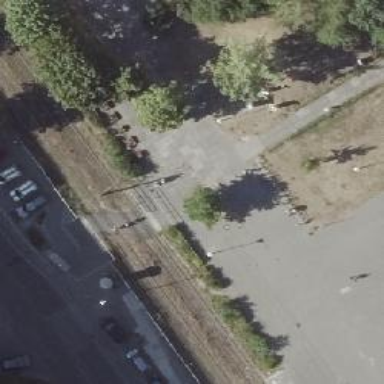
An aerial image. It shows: Uncontrolled tram railway crossing.